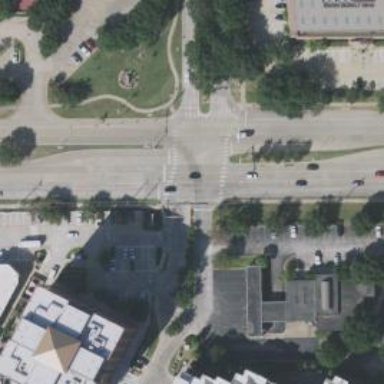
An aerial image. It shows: Secondary road with separate sidewalk.